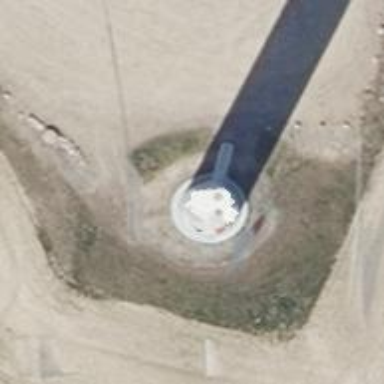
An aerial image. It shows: Wind generator powered by Vestas horizontal axis wind turbine.